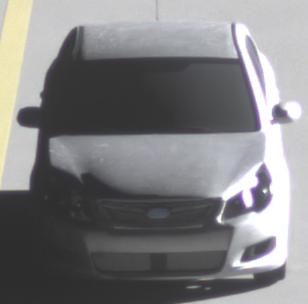
Make: Subaru
Model: Legacy 2.0R
Detailed model: Legacy (IV) Limousine
Model produced from: 2007/09
Model produced until: 2008/10
Doors: 4
Color: white
Road condition: dry road
Daytime: sunrise or sunset
Contrast: high contrast